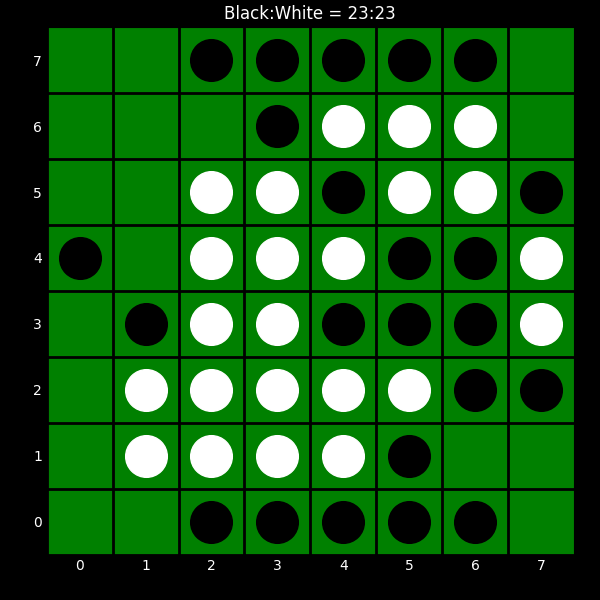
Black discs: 23
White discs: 23